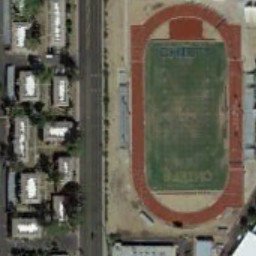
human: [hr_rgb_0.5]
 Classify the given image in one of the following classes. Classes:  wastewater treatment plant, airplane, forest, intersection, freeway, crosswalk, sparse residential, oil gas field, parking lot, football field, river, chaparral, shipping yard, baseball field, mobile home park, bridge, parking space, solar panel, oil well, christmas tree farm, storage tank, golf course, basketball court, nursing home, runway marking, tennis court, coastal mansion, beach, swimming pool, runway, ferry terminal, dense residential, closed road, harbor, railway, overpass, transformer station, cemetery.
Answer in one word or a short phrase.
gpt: football field